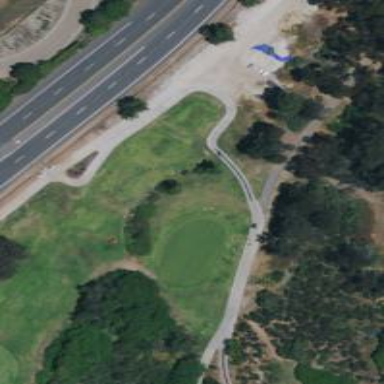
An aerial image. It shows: Service road designated as golf cart path.